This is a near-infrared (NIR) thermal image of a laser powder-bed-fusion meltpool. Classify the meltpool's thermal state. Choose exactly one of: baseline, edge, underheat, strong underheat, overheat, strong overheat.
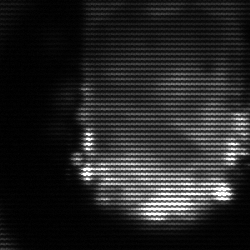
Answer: baseline